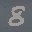
Label: 8